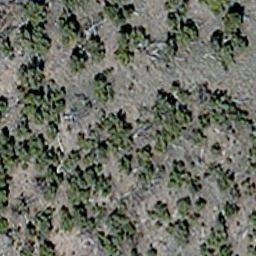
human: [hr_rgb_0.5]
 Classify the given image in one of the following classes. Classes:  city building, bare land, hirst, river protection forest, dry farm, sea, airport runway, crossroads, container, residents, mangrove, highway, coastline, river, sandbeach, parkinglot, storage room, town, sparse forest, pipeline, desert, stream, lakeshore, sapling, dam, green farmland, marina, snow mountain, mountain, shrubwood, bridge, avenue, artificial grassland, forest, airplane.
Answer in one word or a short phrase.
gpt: sparse forest